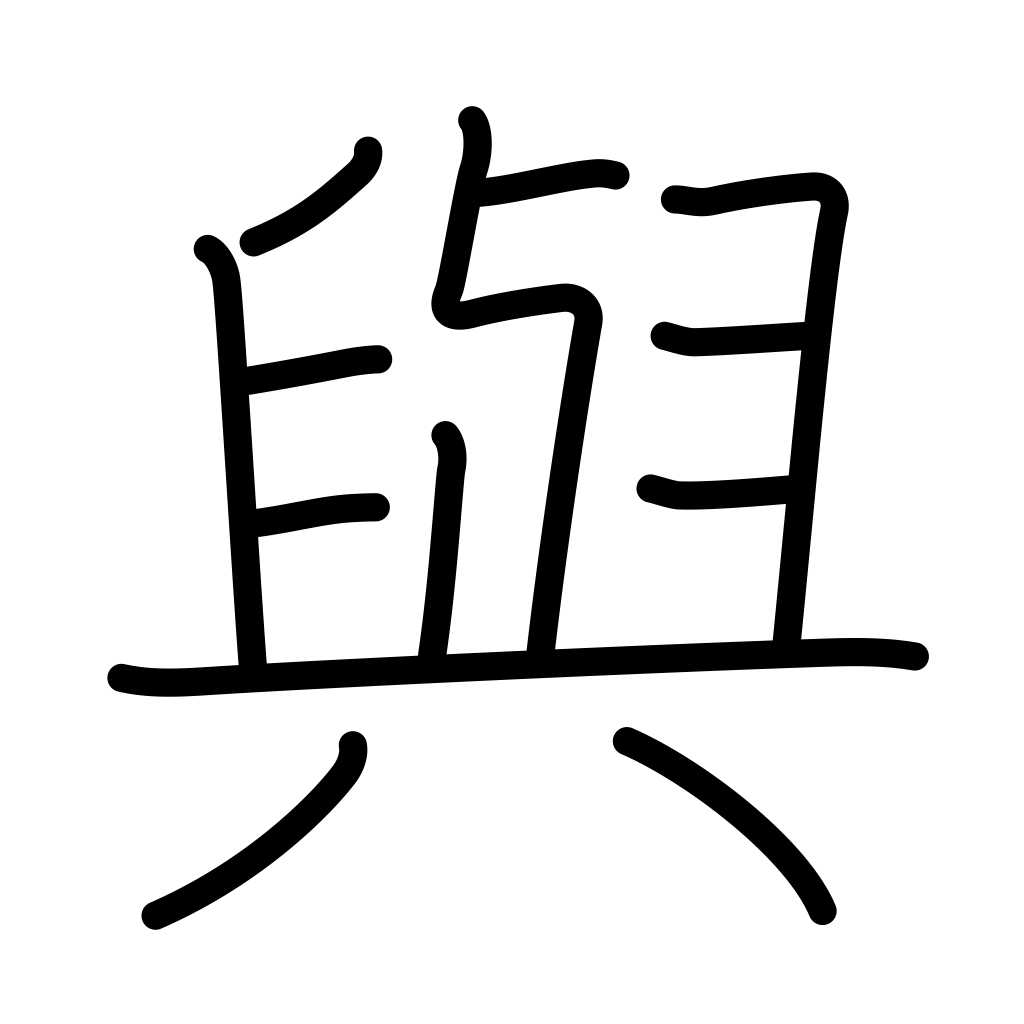
Meaning: participate in, give, award, impart, provide, cause